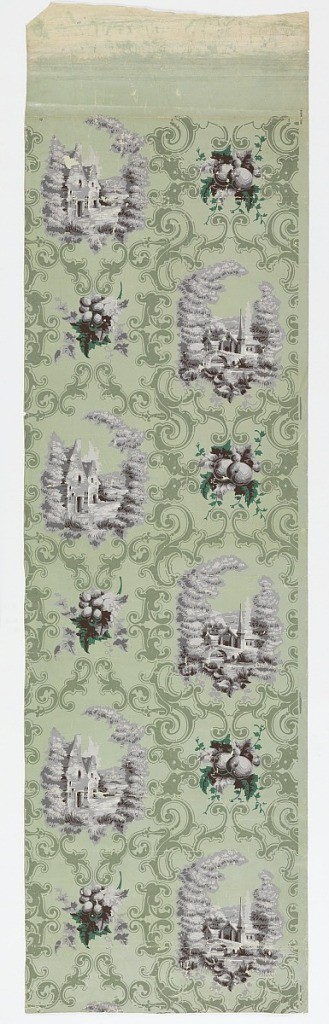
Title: Sidewall
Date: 1850–55
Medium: Block printed on paper, satin ground
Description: Green foliate scrolls enclose grisaille scenes of two houses beside a road, and a church and horse beside a stream with a bridge, together with clusters of grapes and apples. Three full repeats of the pattern. Printed on green polished or satin ground.